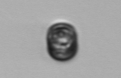
Label: Thalassiosira